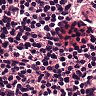
Metastatic tissue present: no